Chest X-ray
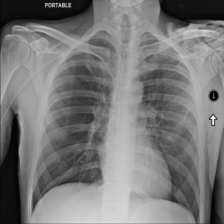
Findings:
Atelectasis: negative
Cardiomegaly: negative
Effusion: negative
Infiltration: negative
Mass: negative
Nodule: negative
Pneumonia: negative
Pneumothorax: negative
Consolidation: negative
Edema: negative
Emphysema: negative
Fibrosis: negative
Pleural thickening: negative
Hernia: negative